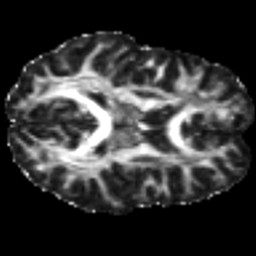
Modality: FA
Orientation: axial
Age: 22
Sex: female
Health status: healthy
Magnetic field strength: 3 T
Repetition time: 8.4 s
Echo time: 0.0926 s